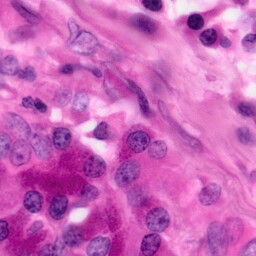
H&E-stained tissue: Pancreatic